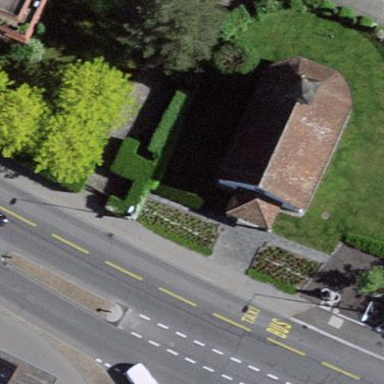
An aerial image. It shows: Chapel that serves as place of worship.